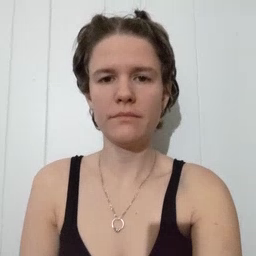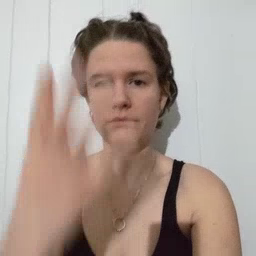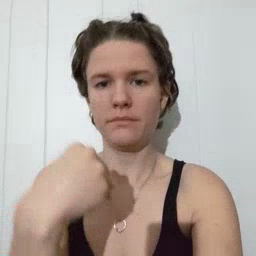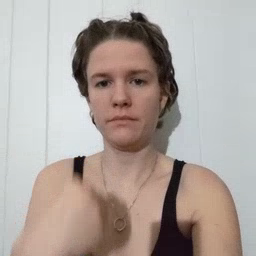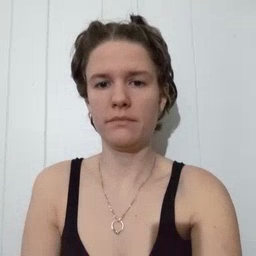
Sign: nap